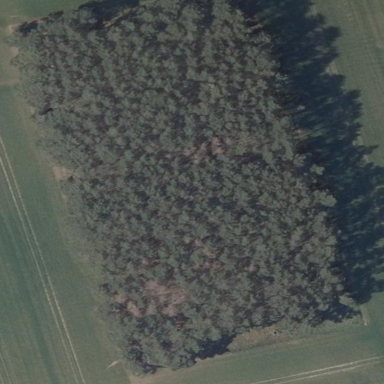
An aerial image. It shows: Forest area.